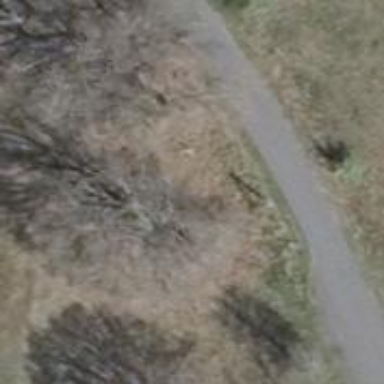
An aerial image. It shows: Deciduous broadleaved tree.